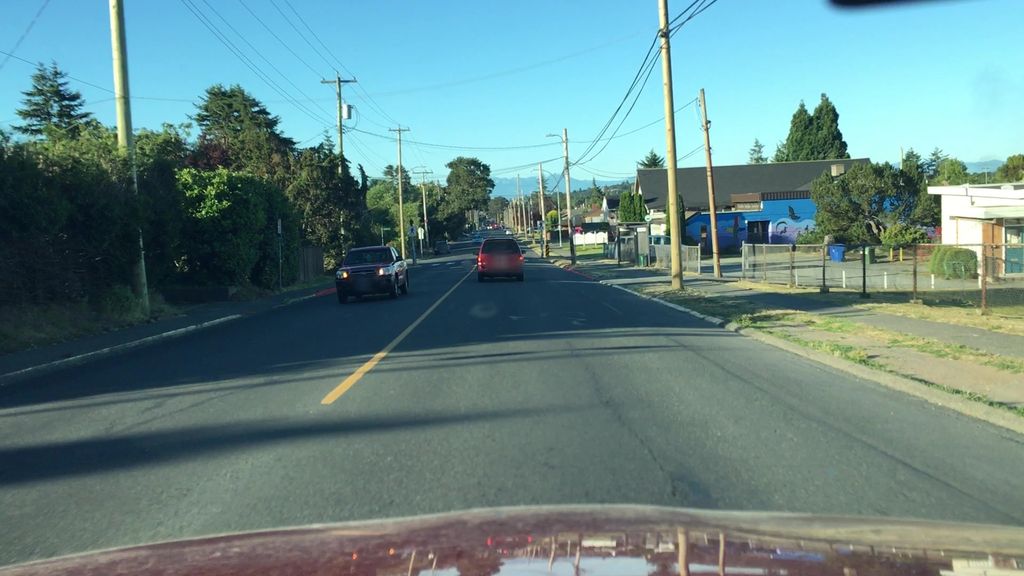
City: victoria